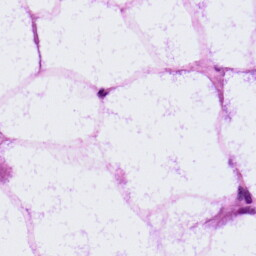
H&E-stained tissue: LymphNode